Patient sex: M
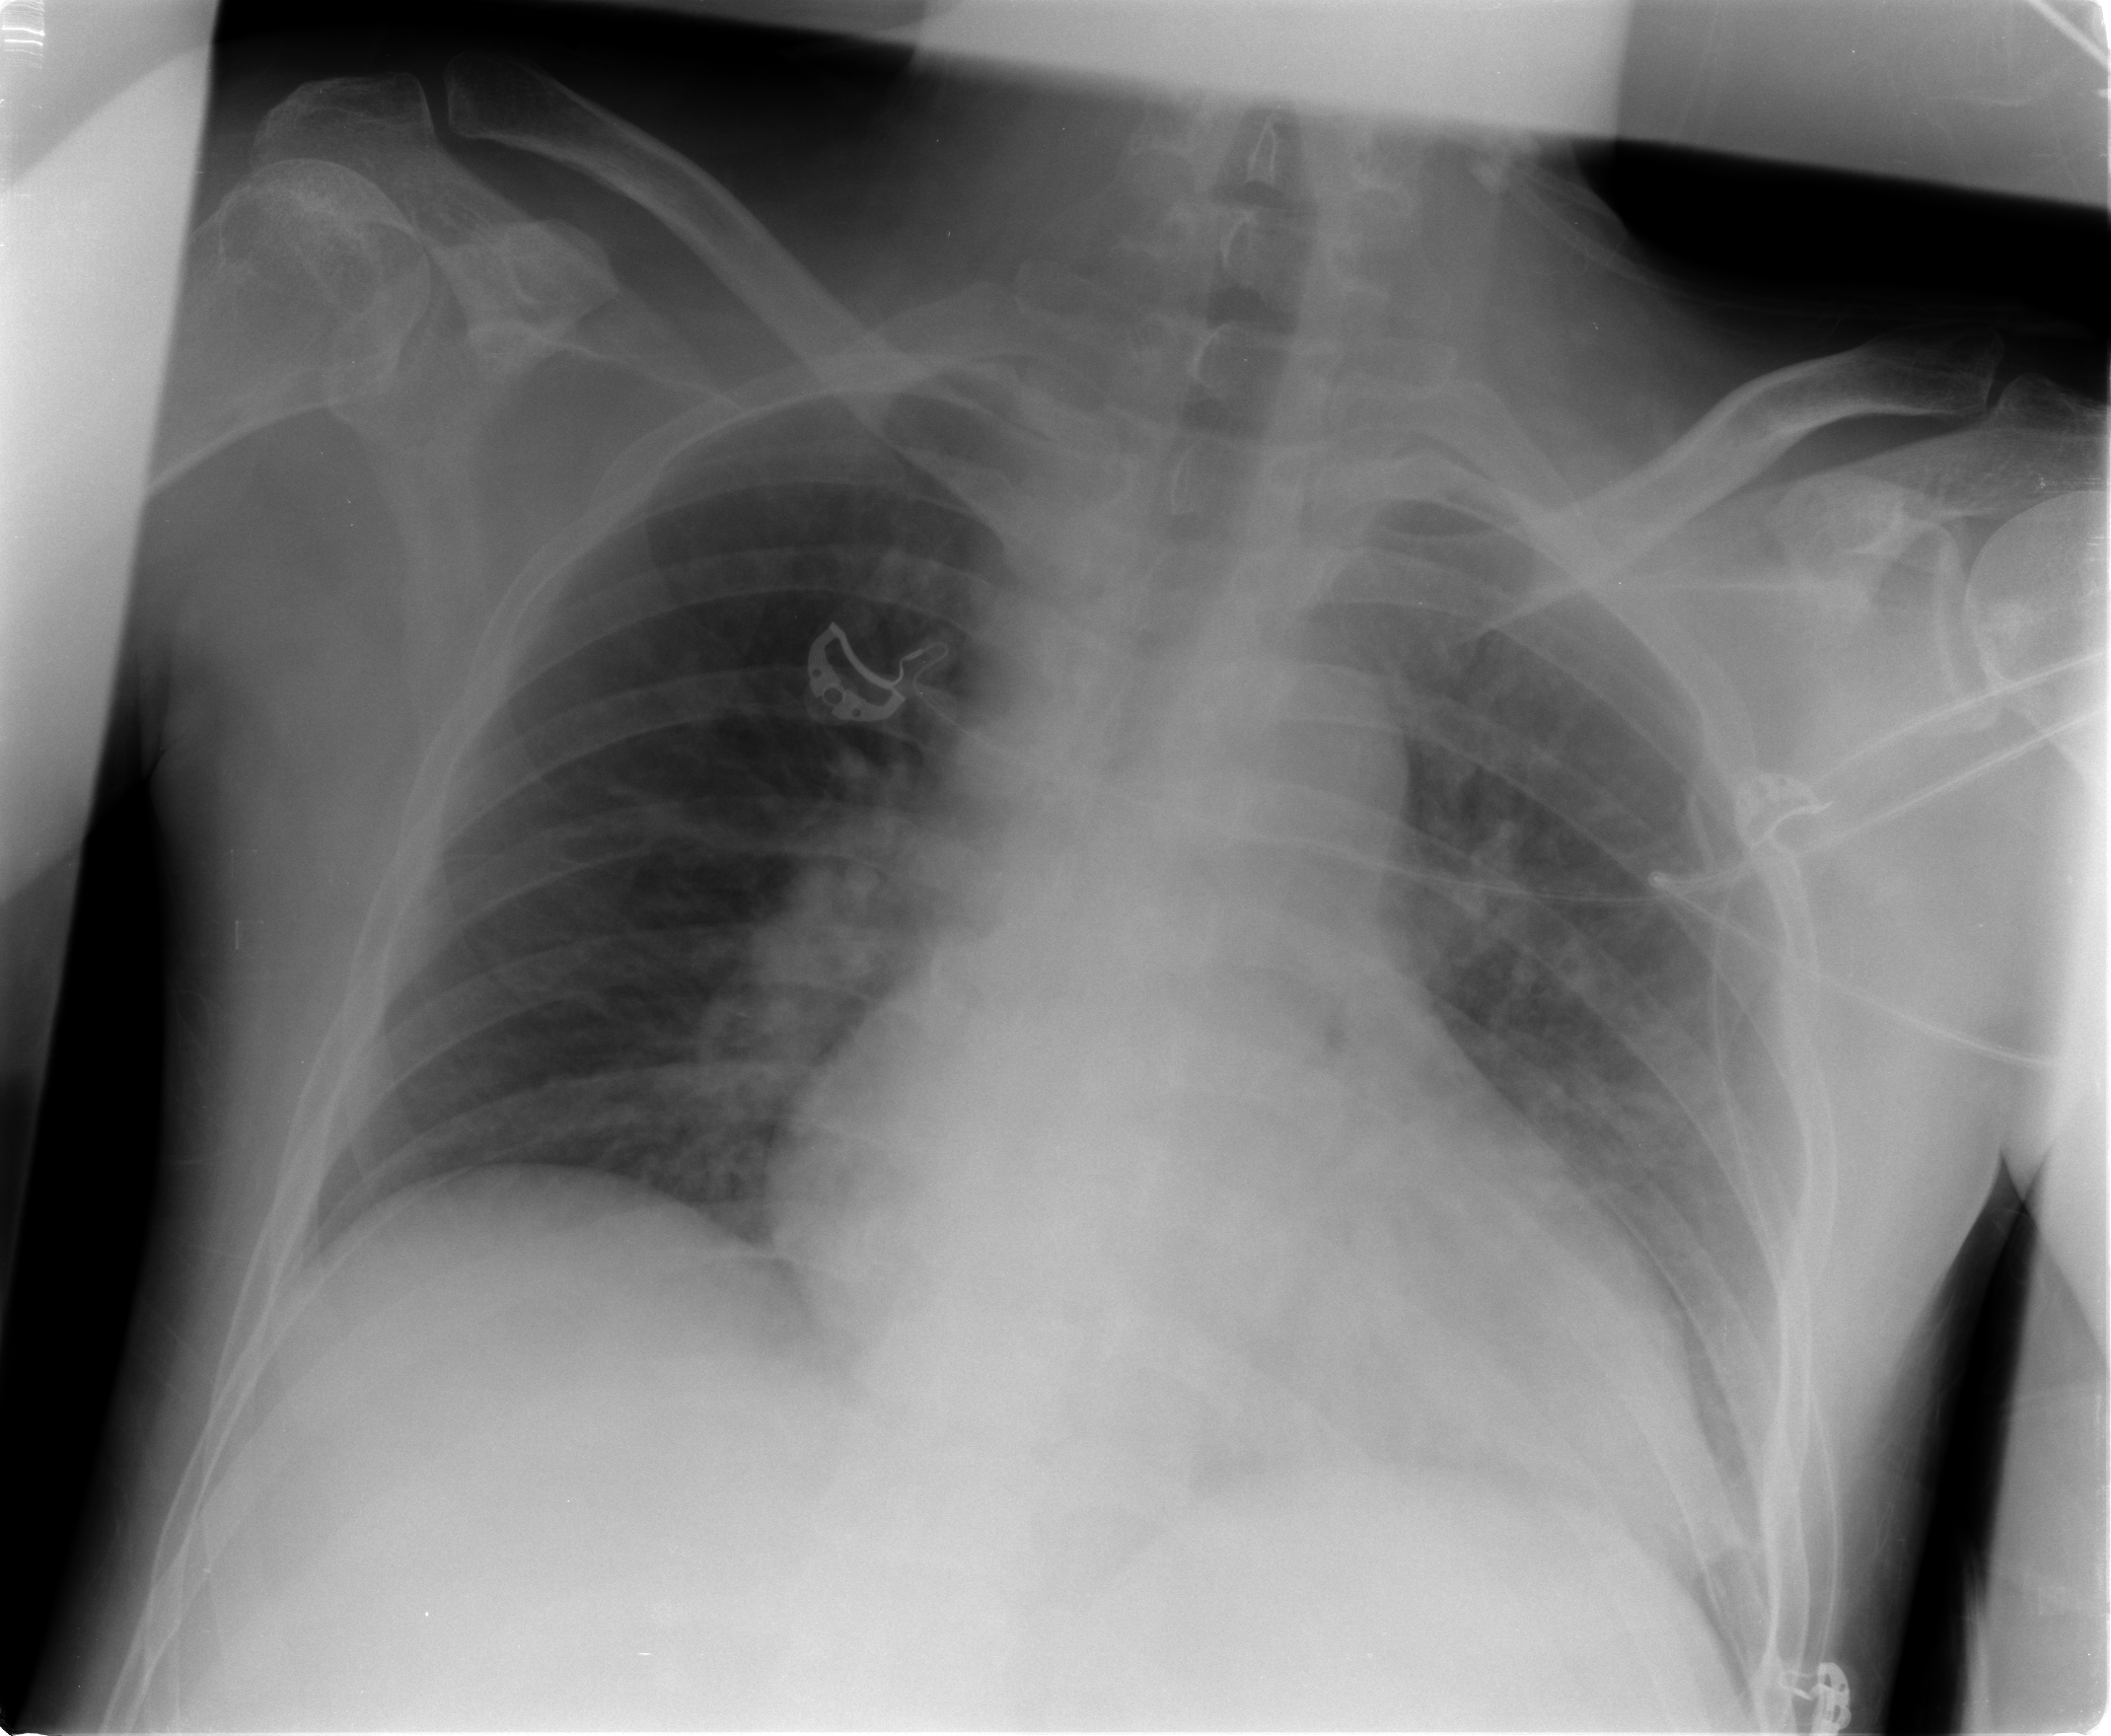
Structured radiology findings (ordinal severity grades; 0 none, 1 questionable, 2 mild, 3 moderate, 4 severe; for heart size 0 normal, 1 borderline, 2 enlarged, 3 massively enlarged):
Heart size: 0
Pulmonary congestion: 0
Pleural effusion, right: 0
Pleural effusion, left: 0
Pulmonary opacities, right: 1
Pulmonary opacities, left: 2
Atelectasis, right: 0
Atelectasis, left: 0